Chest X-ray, PA view. Patient: 59 years old, sex F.
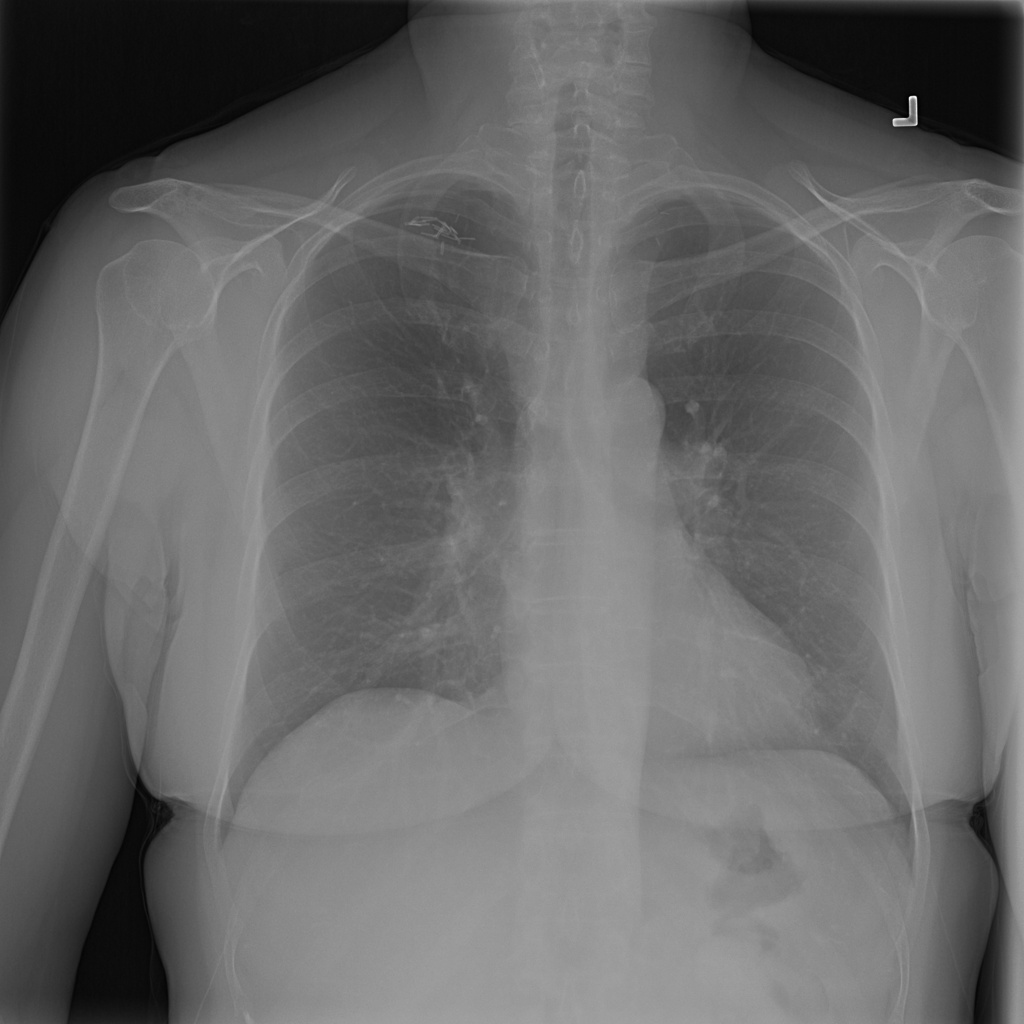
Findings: No Finding